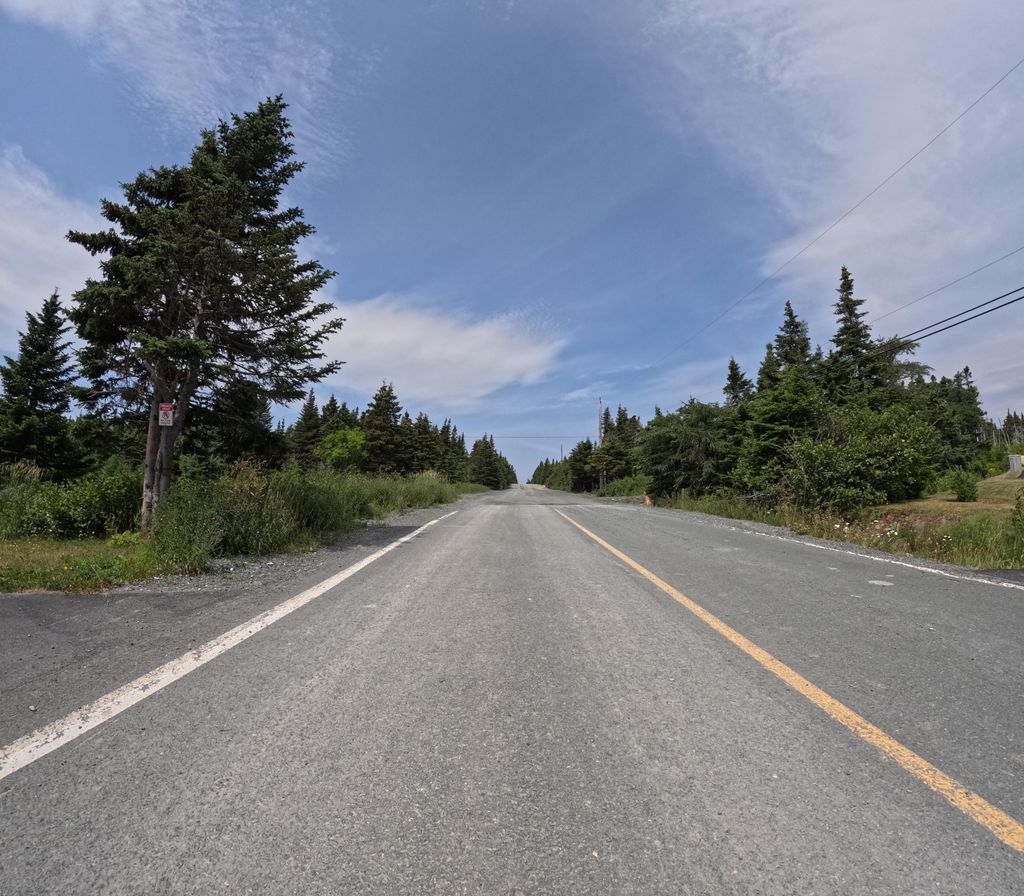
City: st_johns